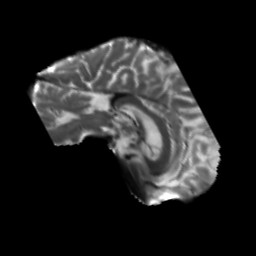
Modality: T2w
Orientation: sagittal
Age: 72
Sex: male
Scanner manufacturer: siemens
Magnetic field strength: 3 T
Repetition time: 5.25 s
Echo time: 0.08 s